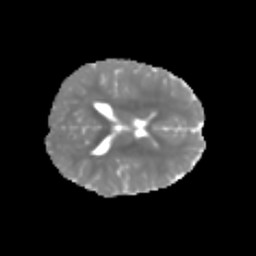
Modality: MD
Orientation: axial
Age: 6
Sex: female
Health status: healthy